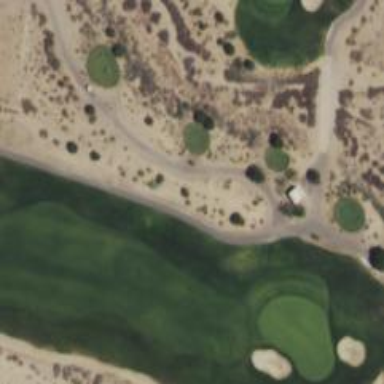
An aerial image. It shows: Footway that also serves as golf cart path.